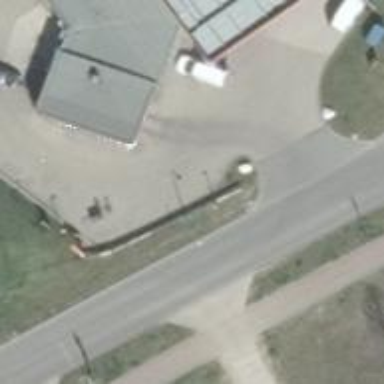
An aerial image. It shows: Car wash service road.